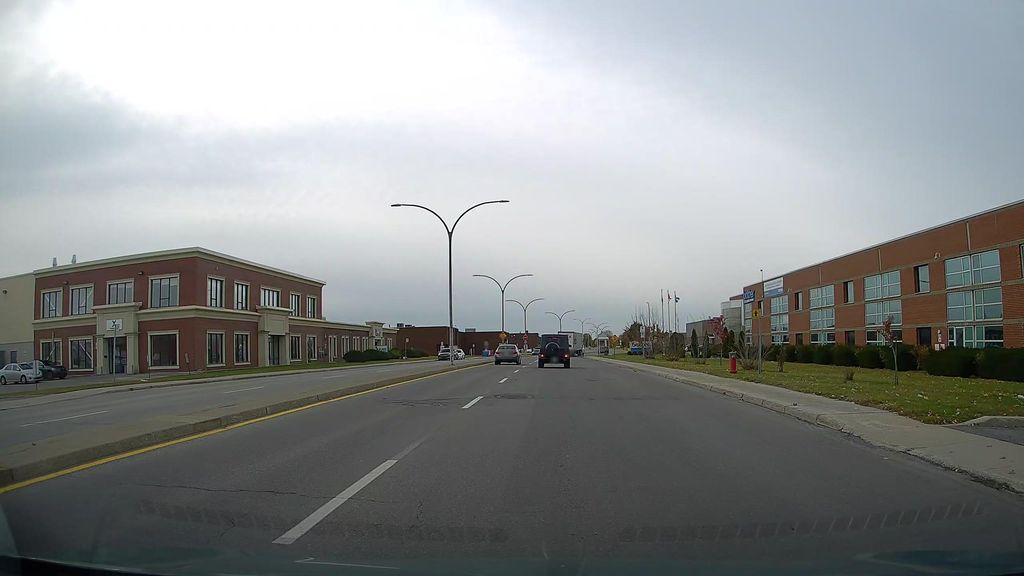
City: montreal